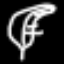
Label: leaf